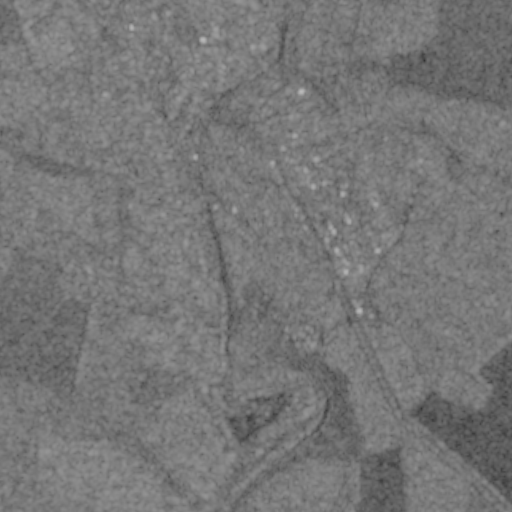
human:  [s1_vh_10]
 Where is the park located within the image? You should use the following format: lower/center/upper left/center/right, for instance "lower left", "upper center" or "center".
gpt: The park is located in the upper left of the image.
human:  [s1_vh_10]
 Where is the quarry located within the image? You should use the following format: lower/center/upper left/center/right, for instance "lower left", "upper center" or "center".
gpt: The quarry is located in the lower center of the image.
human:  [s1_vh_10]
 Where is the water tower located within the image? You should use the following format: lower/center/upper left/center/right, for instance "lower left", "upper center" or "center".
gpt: The water tower is located in the center right of the image.
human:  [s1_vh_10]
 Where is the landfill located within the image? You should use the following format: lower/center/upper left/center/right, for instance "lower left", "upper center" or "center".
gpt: There is no landfill in the image.

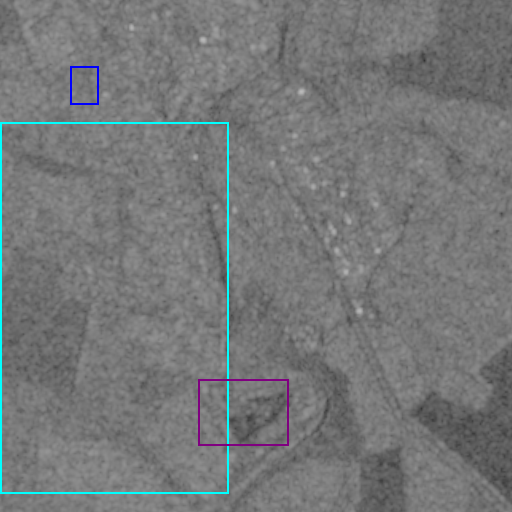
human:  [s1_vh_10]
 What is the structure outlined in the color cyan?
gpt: The structure outlined in cyan is a crop field.
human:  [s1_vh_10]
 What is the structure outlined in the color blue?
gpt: The structure outlined in blue is a park.
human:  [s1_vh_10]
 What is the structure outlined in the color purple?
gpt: The structure outlined in purple is a quarry.
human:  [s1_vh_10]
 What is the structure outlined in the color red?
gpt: There is no red outline.